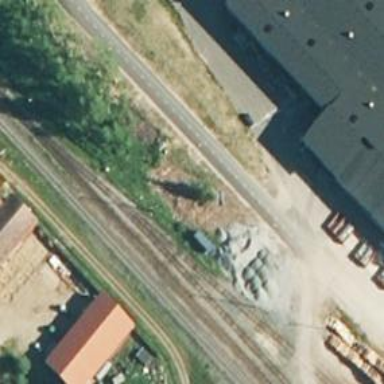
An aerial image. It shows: Wedge is used for the railway derail.